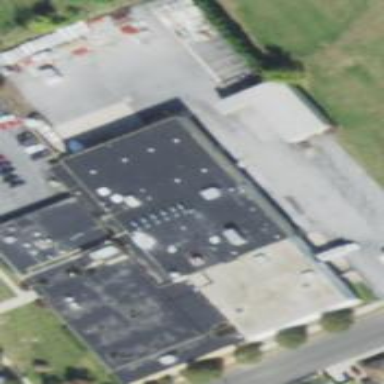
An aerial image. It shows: Building.